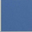
Piece: xx